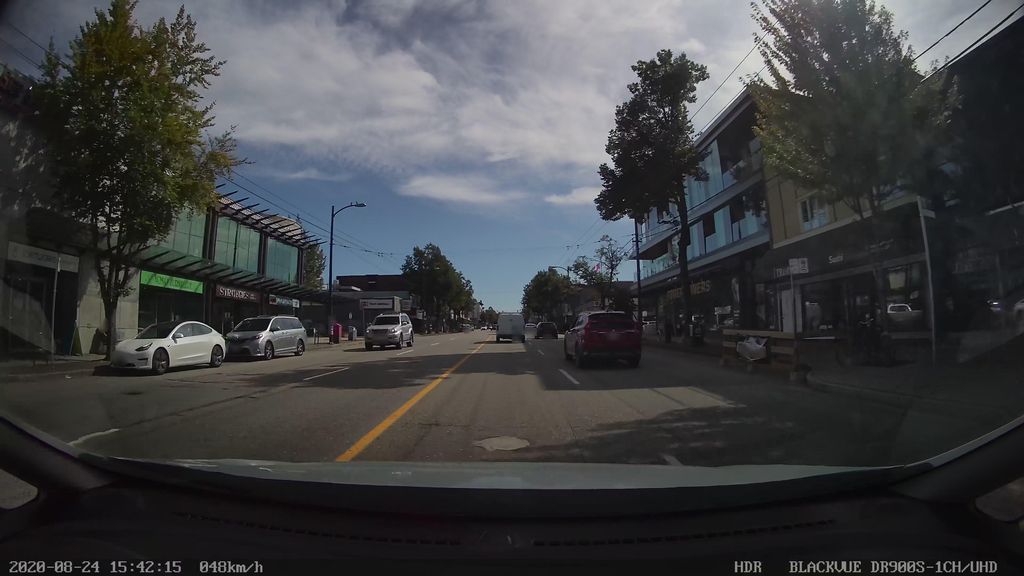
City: vancouver